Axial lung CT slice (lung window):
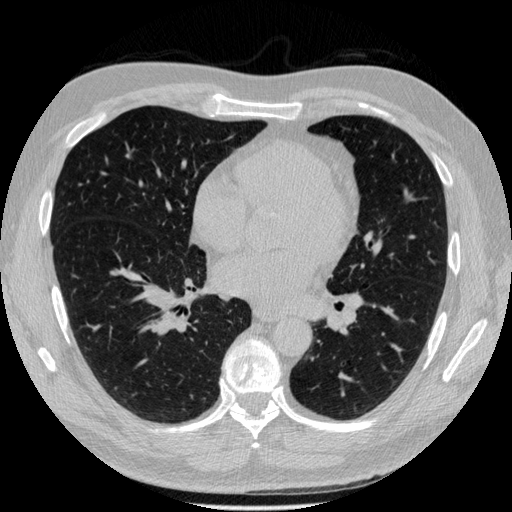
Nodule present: no